Question: I am getting unexpected issue in my ng-repeat of image . i just want to show image and pdf based on its type . **[
> []
My codepen is
I am getting error in console,Please check that issue
my code is
'''
<div ng-repeat="media in docList" class="list">
<div class="item item-avatar" ng-if="media.docType == 'image'">
<img ng-src="{{media.docUrl}}">
<h3>{{media.docName}}</h3> {{media.docUrl}}
</div>
<div class="item item-avatar" ng-click="Download({{media.docUrl}})" ng-if="media.docType == 'pdf'">
<img ng-src="https://cdn4.iconfinder.com/data/icons/file-extensions-1/64/pdfs-512.png" type='application/pdf'>
<h3>{{media.docName}}</h3>{{media.docUrl}}
</div>
</div>
'''
js
'''
$scope.docList = [
{id:1,docName: 'pic1.jpg',docUrl : 'http://3.bp.blogspot.com/-XchURXRz-5c/U5ApPOrPM9I/AAAAAAAADoo/YZEj4qeSlqo/s1600/Final-Fantasy-XV-Noctis-Red-Eyes.png' ,docType :'image'},
{id:3,docName: 'dummy.pdf',docUrl : 'http://werkspoorkathedraal.nl/user-files/uploads/2015/02/dummy_pdf.pdf' ,docType :'pdf'}
];
'''
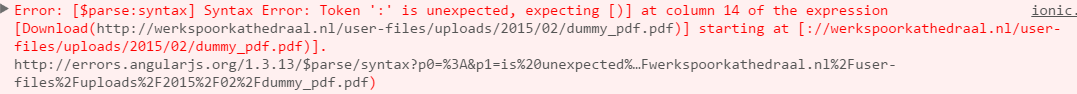
Answer: you need to understand that different angular directive take different arguments
while ng-src take an template Interpolation {{}} as argument , ngclick takes expression as an argument so you need not to specify {{}} in ng-click.
Read more here.
<URL>
<URL>
so the code should be written as
'''
<div class="item item-avatar" ng-click="Download(media.docUrl)" ng-if="media.docType == 'pdf'">
'''